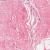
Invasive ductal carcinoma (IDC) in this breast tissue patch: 0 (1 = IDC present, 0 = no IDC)